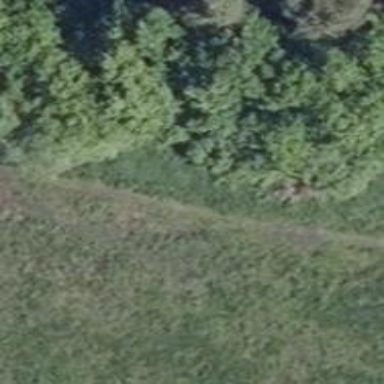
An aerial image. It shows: Path.